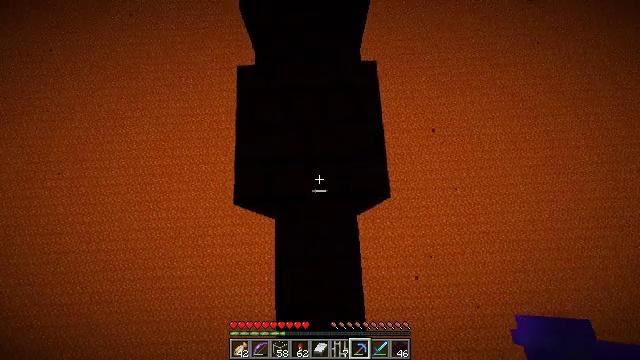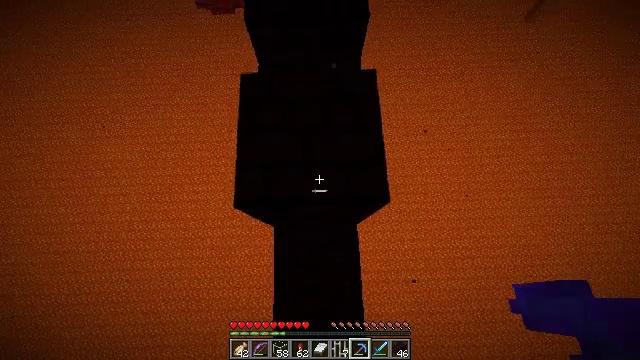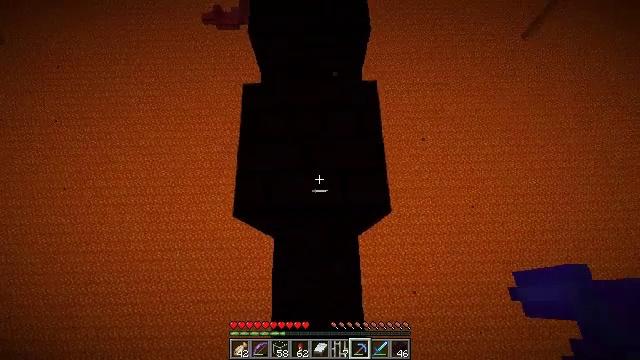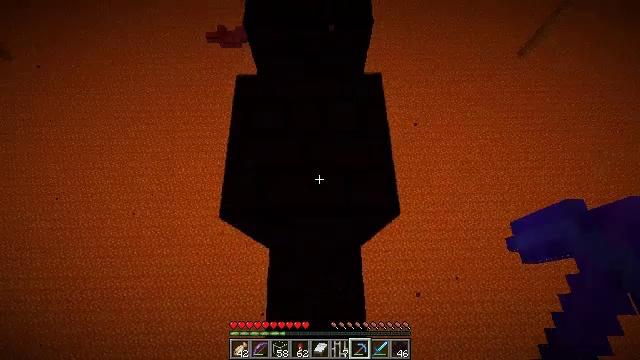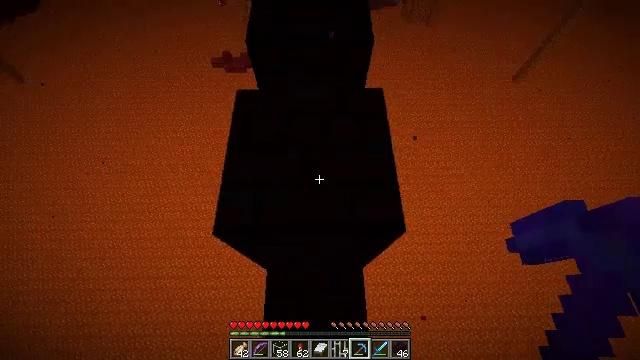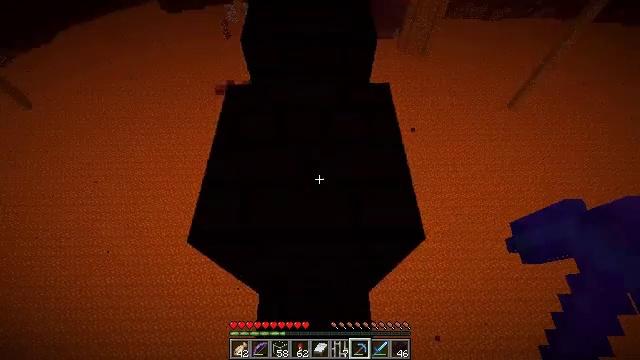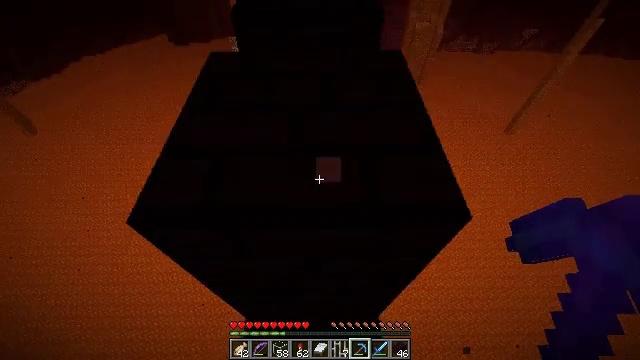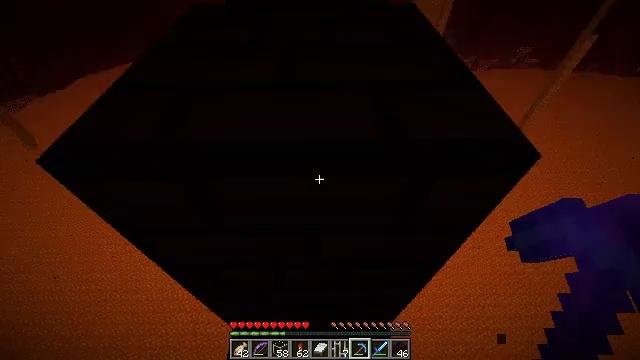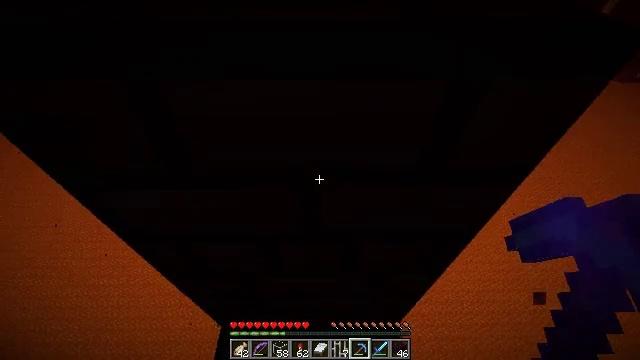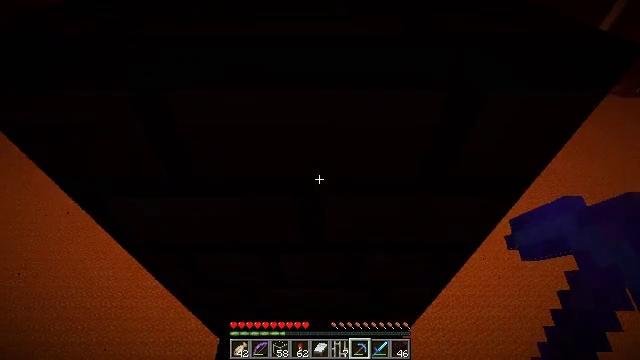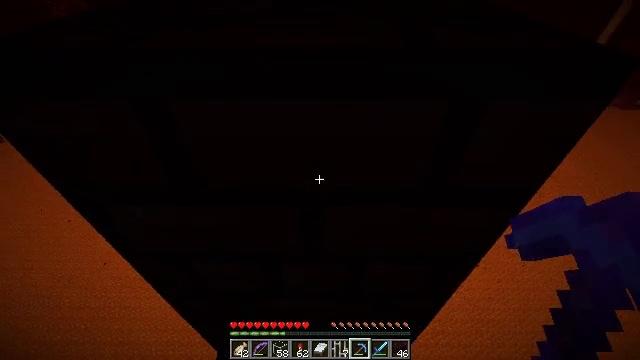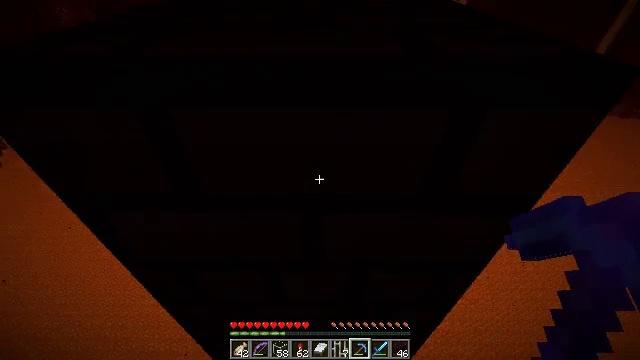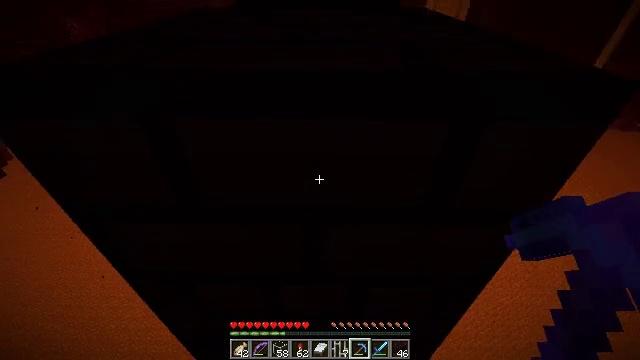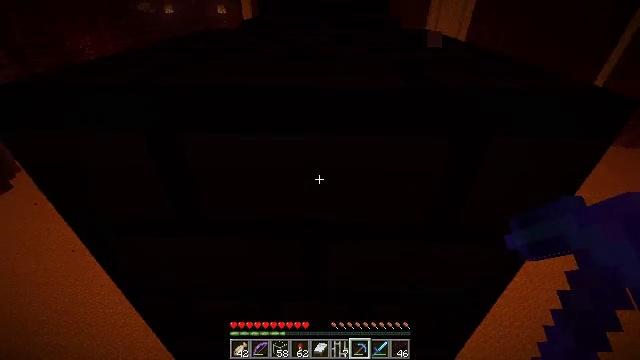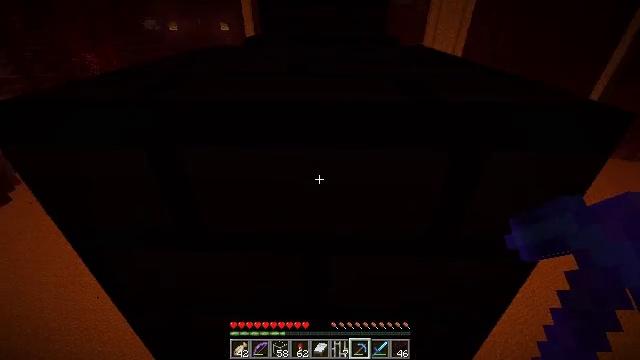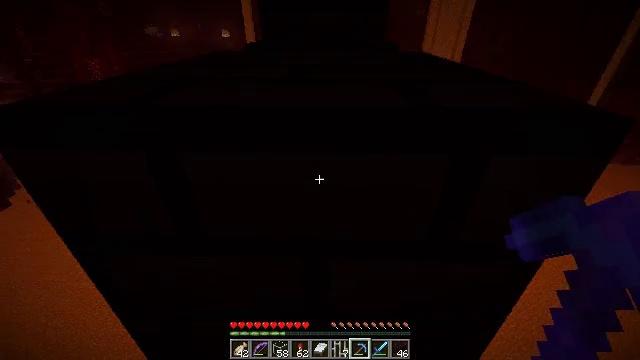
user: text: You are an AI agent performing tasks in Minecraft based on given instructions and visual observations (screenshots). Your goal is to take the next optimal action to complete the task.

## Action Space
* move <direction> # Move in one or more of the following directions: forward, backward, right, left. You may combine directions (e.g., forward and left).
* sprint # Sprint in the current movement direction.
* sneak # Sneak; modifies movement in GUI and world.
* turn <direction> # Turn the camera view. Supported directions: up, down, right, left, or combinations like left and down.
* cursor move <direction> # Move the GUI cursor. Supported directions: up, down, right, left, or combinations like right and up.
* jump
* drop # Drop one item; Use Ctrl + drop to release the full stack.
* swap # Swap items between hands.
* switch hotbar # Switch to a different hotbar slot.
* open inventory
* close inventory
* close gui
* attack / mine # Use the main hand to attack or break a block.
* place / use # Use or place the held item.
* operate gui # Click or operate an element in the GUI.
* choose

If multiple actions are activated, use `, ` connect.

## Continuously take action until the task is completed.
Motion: motion action
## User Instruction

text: Break the nether bricks in a fortress.
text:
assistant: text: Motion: turn up
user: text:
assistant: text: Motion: turn up
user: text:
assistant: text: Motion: turn up
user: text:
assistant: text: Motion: turn up
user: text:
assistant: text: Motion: turn up
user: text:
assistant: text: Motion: turn up
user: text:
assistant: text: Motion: turn up
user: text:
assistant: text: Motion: turn up
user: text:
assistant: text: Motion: turn up
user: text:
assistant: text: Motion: turn up
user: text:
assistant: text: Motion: turn up
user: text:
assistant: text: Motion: turn up
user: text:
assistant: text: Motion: turn up
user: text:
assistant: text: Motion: turn up
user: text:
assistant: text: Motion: turn up
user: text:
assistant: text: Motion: attack / mine
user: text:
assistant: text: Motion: attack / mine
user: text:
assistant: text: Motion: attack / mine
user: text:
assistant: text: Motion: attack / mine
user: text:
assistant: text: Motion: attack / mine
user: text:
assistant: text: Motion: attack / mine
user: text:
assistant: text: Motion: attack / mine
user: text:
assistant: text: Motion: attack / mine
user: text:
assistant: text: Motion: no_op